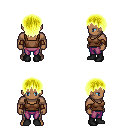
a pixel art fantasy rpg character, male body template, human, dark skin, brown pirate shirt, magenta pants, gold plain hairstyle, leather bracers, black shoes, four views (front, back, left, right), 2x2 character sprite sheet, small pixel art, hard edges, no anti-aliasing